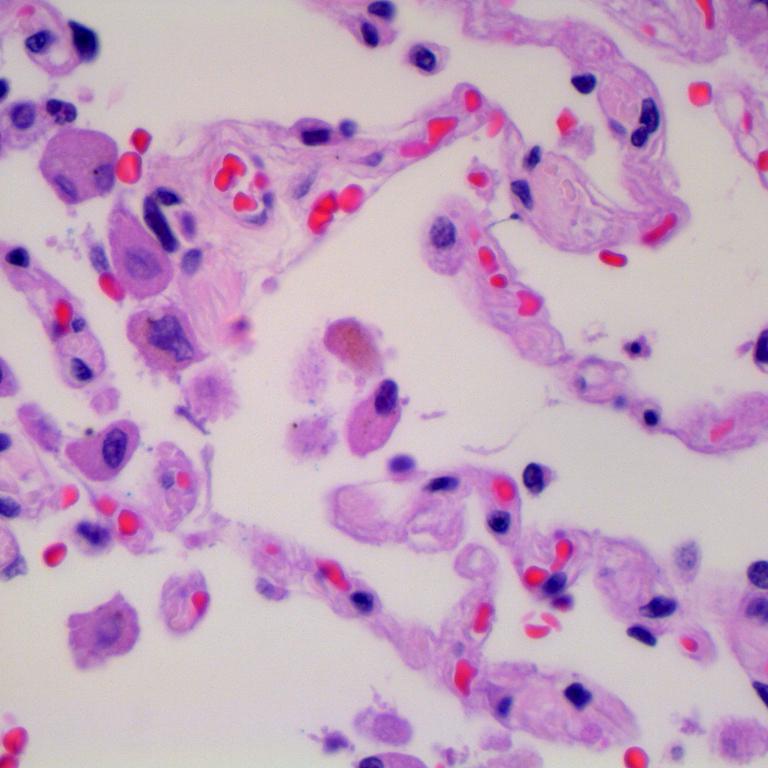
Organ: lung
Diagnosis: benign